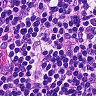
Metastatic tissue present: no